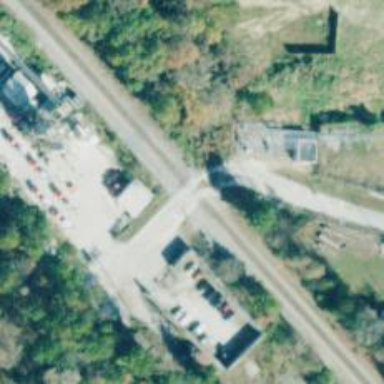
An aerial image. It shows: Level crossing with lights at railway intersection.